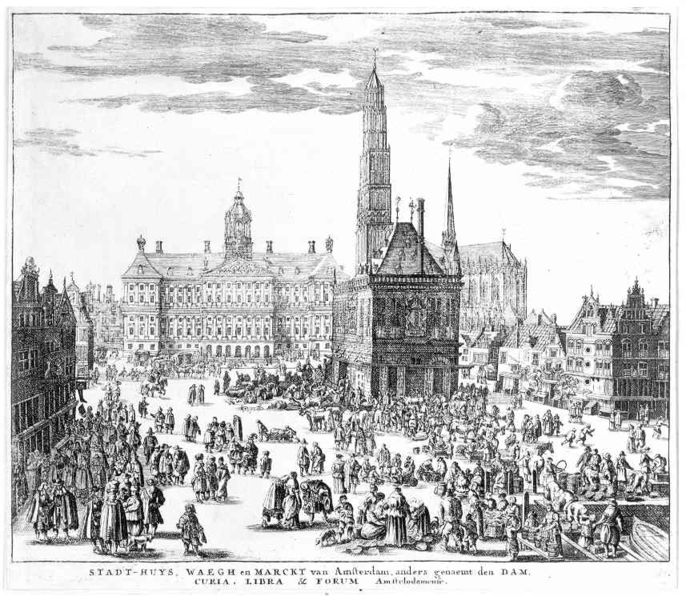
Titel: Der Dam in Amsterdam
Künstler: Anonym (17. Jh. NL)
Standort: Karlsruhe
Institution: Staatliche Kunsthalle Karlsruhe
Schlagwörter: feder, himmel, wasser, weiß, wolken, frauen, menschen, stadt, fenster, grau, hell, männer, schwarz, skizze, strasse, zeichnung, gebäude, haus, hunde, schloss, tiere, ansammlung, leute, menge, versammlung, barock, kleidung, weit, holland, niederlande, signatur, häuser, kirche, renaissance, boot, handel, pferde, turm, schrift, fahnen, fassade, fassaden, vedute, giebel, grafik, kutsche, markt, platz, treiben, hafen, wagen, datum, stadtansicht, tusche, waage, glockenturm, kirchenturm, türme, dom, druck, schwarzweiss, radierung, stich, titel, text, volk, menschenmenge, münster, rathaus, kathedrale, handwerker, mittelalter, marktplatz, bibliothek, gaukler, holand, kupferstich, stadtplatz, forum, drucke, amsterdam, wlken, kriche, hauptplatz, markttag, voll, flandern, menchen, brüssel, feilschen, rege, t, häusewr, huys, heys, libra, ratsversammlung, curia libra, aajdasd, asdjasd, asdjasdjsda, sadjsdajsda, sadjsdajds, asdjdsajdsa, asjdsajdsasdj, dasjdasj